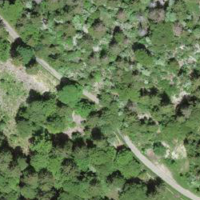
EUNIS habitat code: 41
Species observed at this site:
Epipactis atrorubens